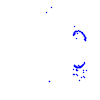
Particle: proton